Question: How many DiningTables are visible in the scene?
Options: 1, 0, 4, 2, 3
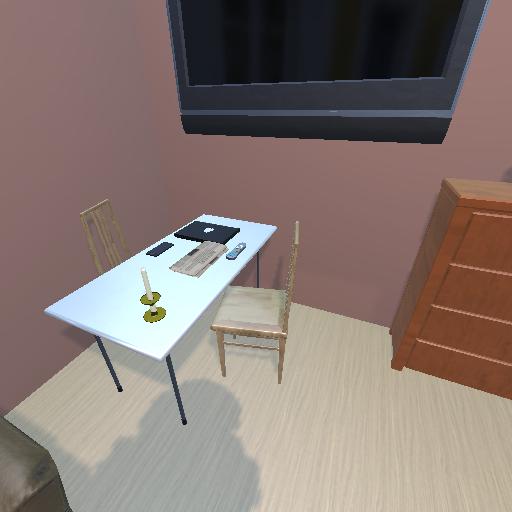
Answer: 1